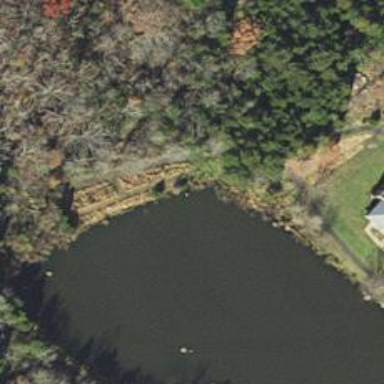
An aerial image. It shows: Pond with natural water.